Question: The below behaves quite strangely.
It's aim is to leave the slicer with only the item specified (in this case "Smith") with all other names not selected.
Most of the time it works but sometimes more than one item will be left selected.
What is wrong with the below and how do I achieve the required behaviour?
'''
Sub myRoutine()
unselectAllBut "Slicer_InitialAcc_Surname", "me"
End Sub
Public Sub unselectAllBut(slicerName As String, newSelection As String)
Dim si As Object
For Each si In ActiveWorkbook.SlicerCaches(slicerName).SlicerItems
si.Selected = (si.Caption = newSelection)
Next si
End Sub
'''
Second attempt which doesn't work either:
'''
Public Sub unselectAllBut(slicerName As String, newSelection As String)
Dim i As Integer
With ActiveWorkbook.SlicerCaches(slicerName)
For i = 1 To .SlicerItems.Count
.SlicerItems(i).Selected = (.SlicerItems(i).Caption = newSelection)
Next i
End With
End Sub
'''
Maybe the data is causing the problem. It looks like the following:

---
The following seems to work. I select all items first which seems like over-kill:
'''
Public Sub unselectAllBut(slicerName As String, newSelection As String)
Dim i As Integer
With ActiveWorkbook.SlicerCaches(slicerName)
For i = 1 To .SlicerItems.Count
.SlicerItems(i).Selected = True
Next i
For i = 1 To .SlicerItems.Count
.SlicerItems(i).Selected = (.SlicerItems(i).Caption = newSelection)
Next i
End With
End Sub
'''
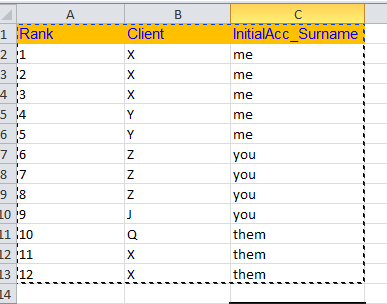
Answer: A bit faster way:
- -
'''
Public Sub unselectAllBut(slicerName As String, newSelection As String)
Dim i As Integer
With ActiveWorkbook.SlicerCaches(slicerName)
For i = 1 To .SlicerItems.Count
If .SlicerItems(i).Caption = newSelection Then .SlicerItems(i).Selected = True: Exit For
Next i
For i = 1 To .SlicerItems.Count
If .SlicerItems(i).Selected And .SlicerItems(i).Caption <> newSelection Then .SlicerItems(i).Selected = False
Next i
End With
End Sub
'''